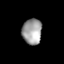
Tissue: lung
Cell type: Epithelial cells
Senescence score: 0.1786
Nuclear area (px): 496
Mean DAPI intensity: 157.966